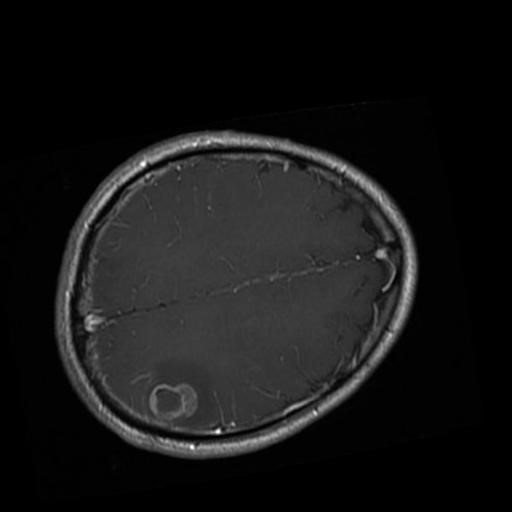
Label: brain_glioma